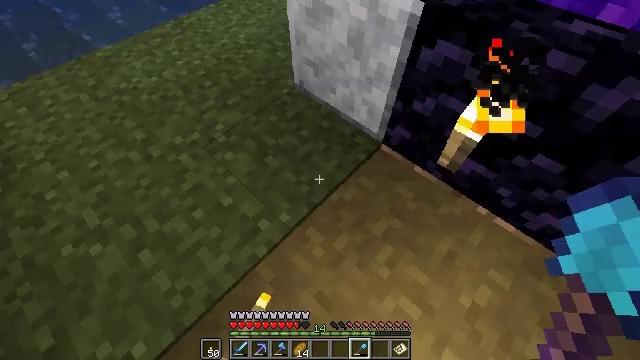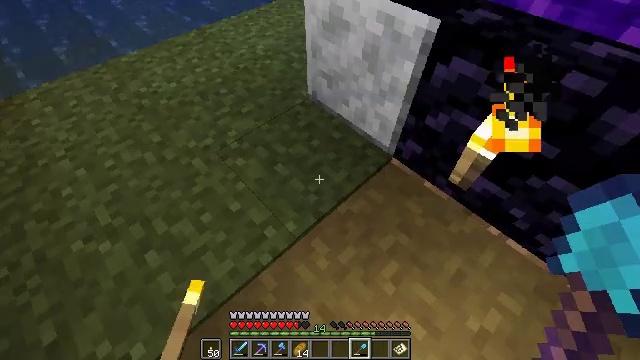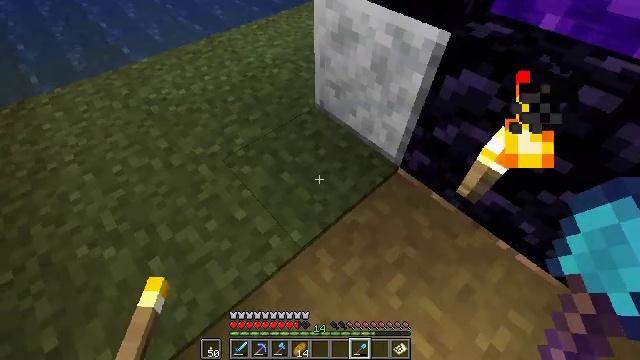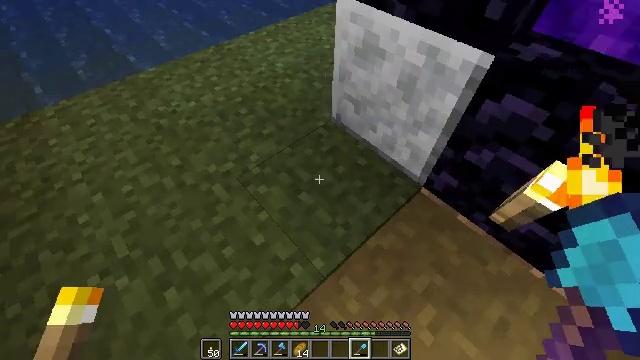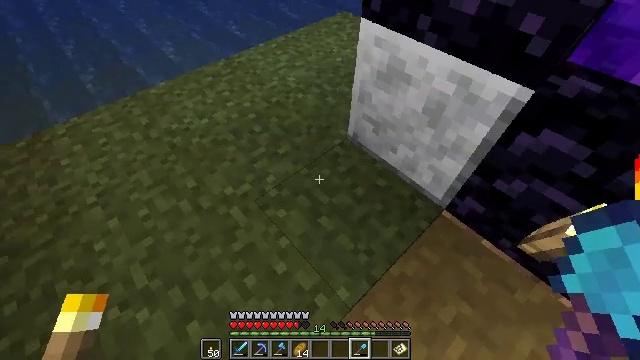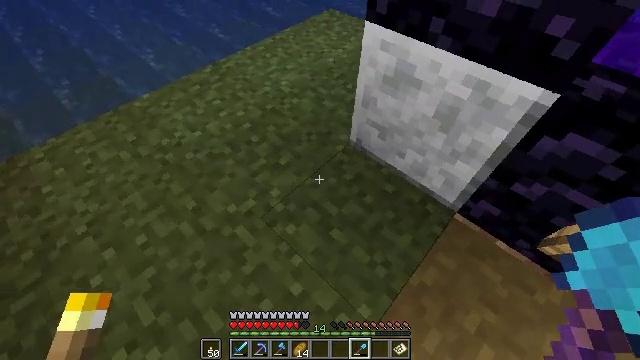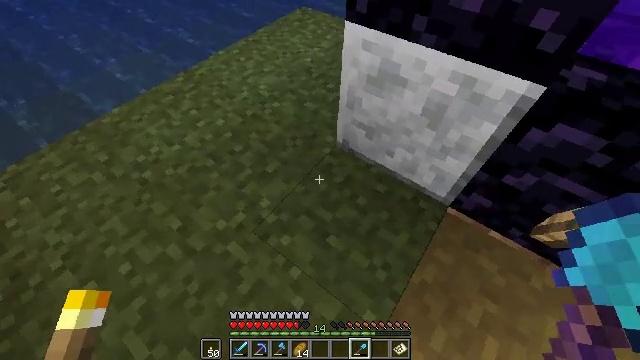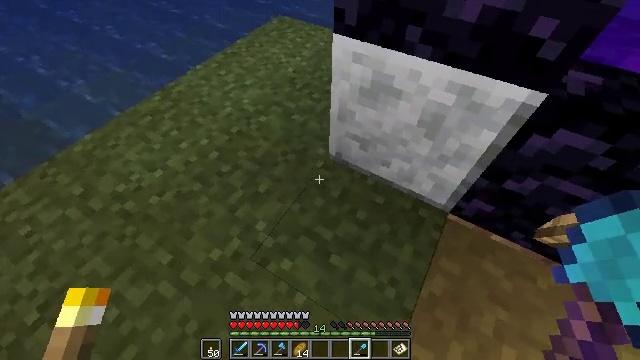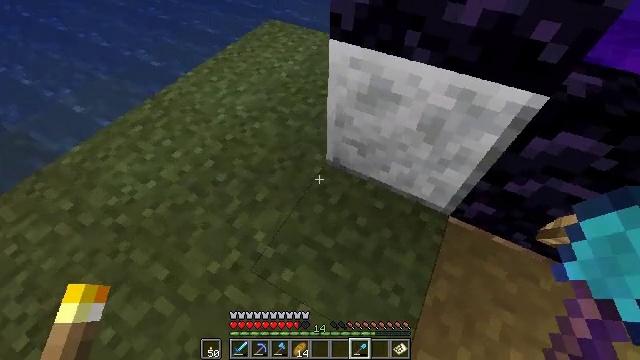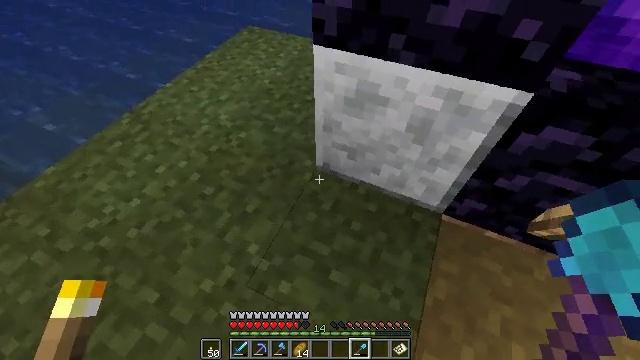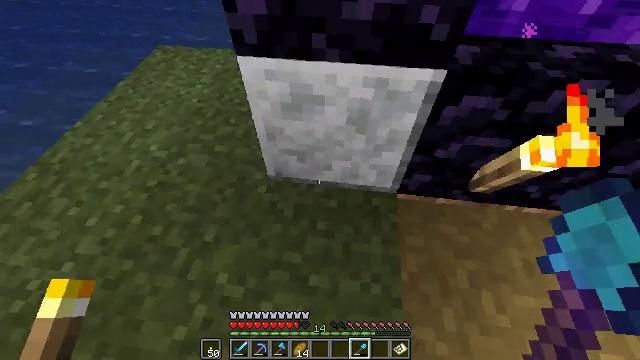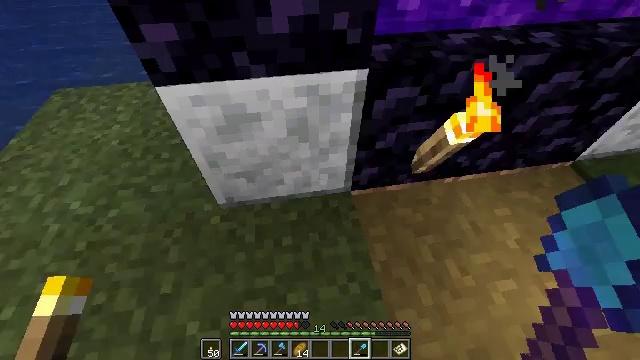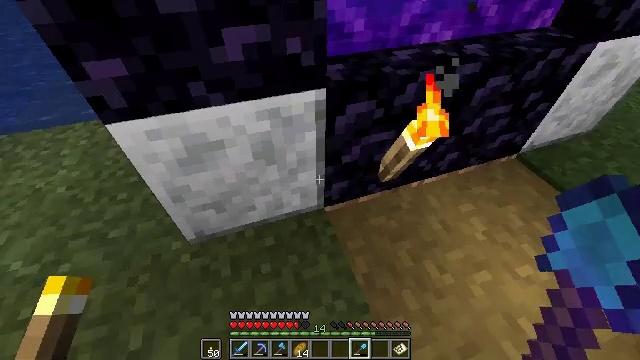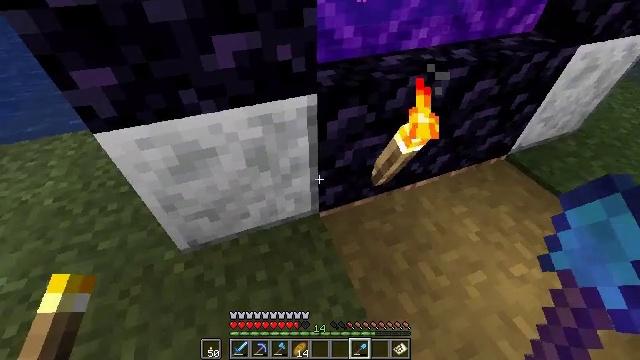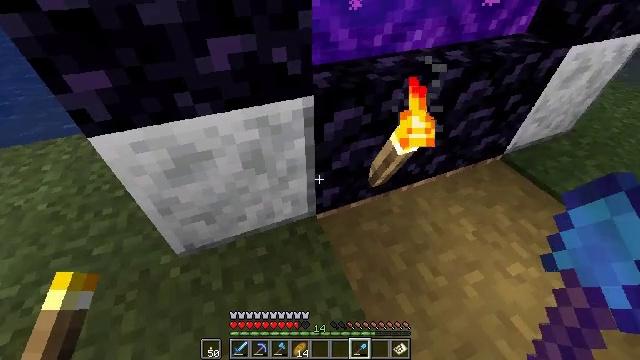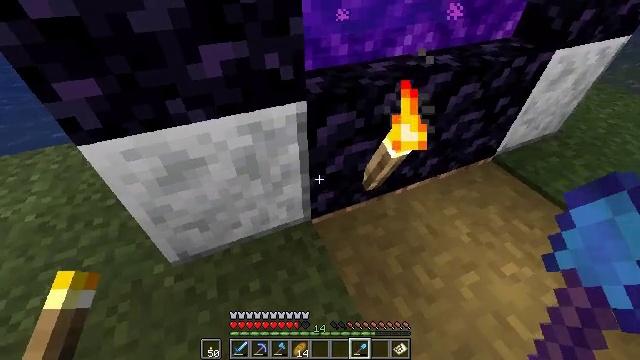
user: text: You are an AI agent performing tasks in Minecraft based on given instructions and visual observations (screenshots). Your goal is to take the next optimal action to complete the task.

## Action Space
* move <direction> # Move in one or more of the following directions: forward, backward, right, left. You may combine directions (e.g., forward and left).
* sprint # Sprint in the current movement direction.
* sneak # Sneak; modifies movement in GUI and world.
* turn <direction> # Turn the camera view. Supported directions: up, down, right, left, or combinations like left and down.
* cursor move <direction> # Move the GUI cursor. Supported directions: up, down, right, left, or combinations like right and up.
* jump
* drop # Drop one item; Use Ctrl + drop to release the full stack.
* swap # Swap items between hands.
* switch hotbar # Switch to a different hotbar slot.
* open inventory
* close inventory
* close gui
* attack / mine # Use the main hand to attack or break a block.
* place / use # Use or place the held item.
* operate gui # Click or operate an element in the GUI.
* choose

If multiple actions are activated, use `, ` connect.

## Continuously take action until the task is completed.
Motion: motion action
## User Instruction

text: Take down the wall torch for reuse.
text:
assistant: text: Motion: turn left and up
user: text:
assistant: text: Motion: move forward and move left, turn left and up
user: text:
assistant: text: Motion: move forward and move left
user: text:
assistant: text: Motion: move forward and move left
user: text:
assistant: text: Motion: move forward and move left, turn right
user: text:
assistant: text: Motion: move forward, turn right
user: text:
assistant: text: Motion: turn right
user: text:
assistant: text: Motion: turn right
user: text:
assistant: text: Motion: turn right
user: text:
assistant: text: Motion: turn right
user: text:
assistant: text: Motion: turn right and up
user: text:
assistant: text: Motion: turn right and up
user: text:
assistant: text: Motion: turn right and up
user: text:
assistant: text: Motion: no_op
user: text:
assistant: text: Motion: turn right and up
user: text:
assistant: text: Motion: turn right
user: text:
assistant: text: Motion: turn right
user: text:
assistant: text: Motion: turn right
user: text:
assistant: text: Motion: turn right
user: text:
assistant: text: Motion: turn right
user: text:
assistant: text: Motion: no_op
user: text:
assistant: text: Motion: attack / mine
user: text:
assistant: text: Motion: attack / mine
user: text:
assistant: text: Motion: attack / mine
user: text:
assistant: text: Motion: attack / mine
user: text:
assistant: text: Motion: no_op
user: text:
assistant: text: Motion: no_op